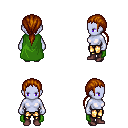
a pixel art fantasy rpg character, female body template, dark elf, purple skin, green cape, gold greaves, brunette ponytail hairstyle, maroon shoes, four views (front, back, left, right), 2x2 character sprite sheet, small pixel art, hard edges, no anti-aliasing